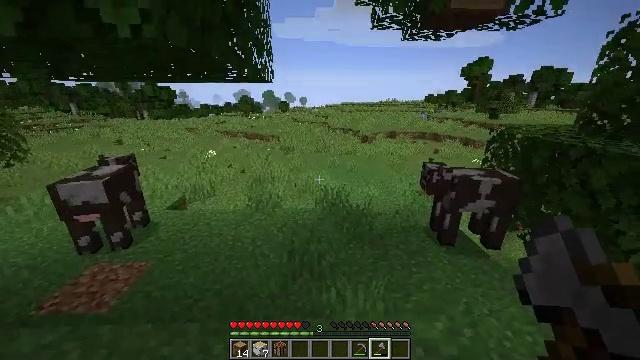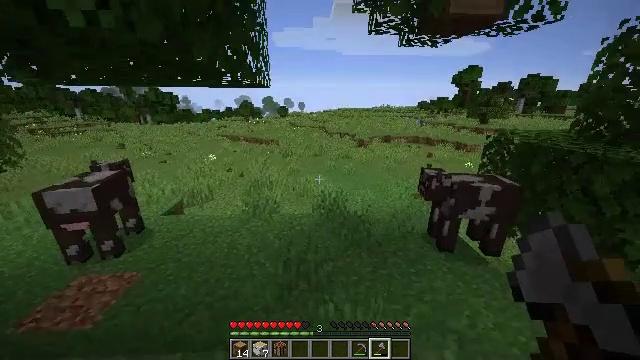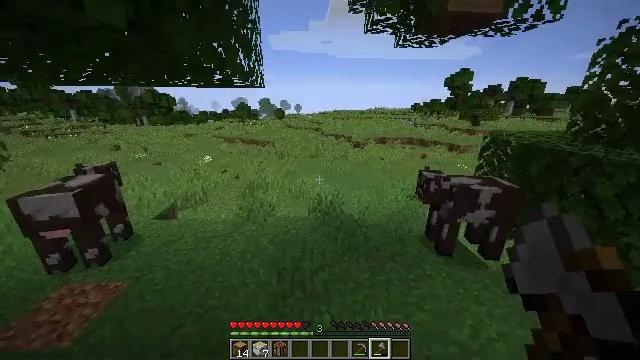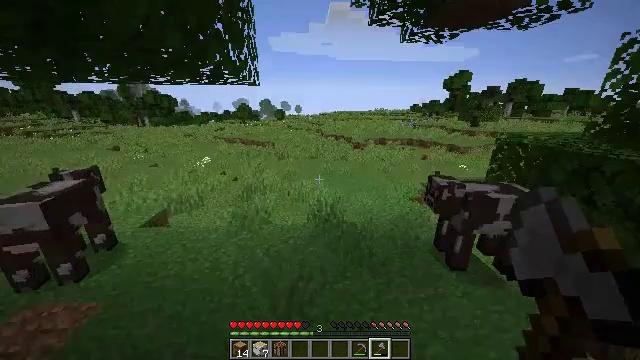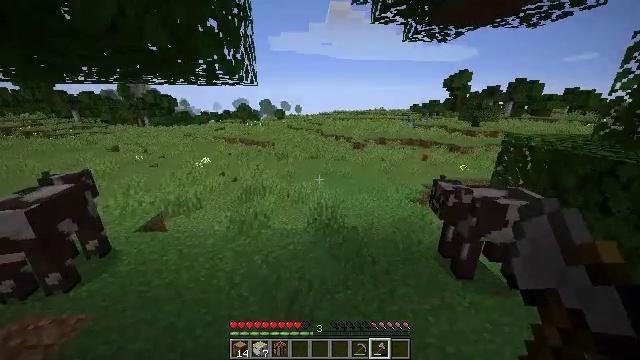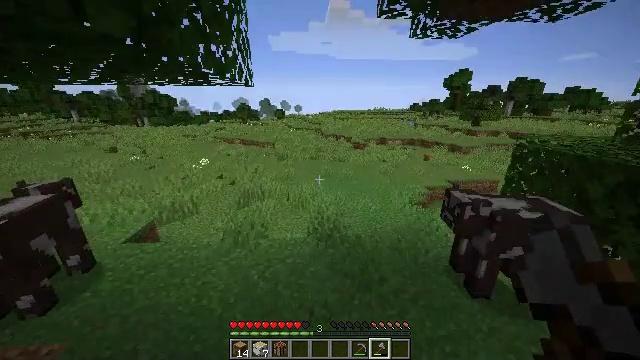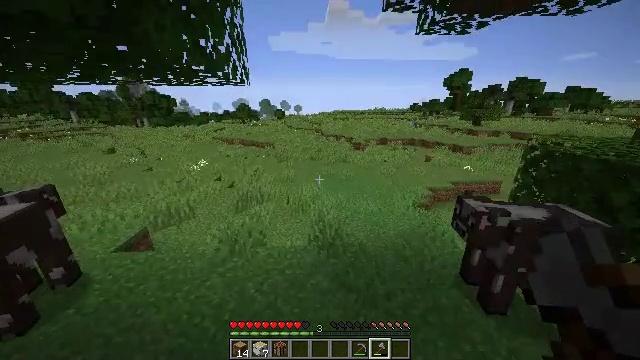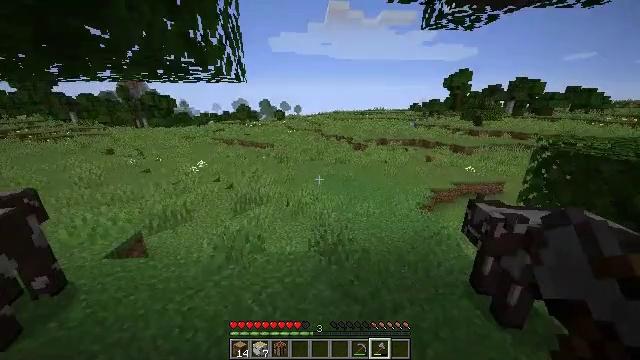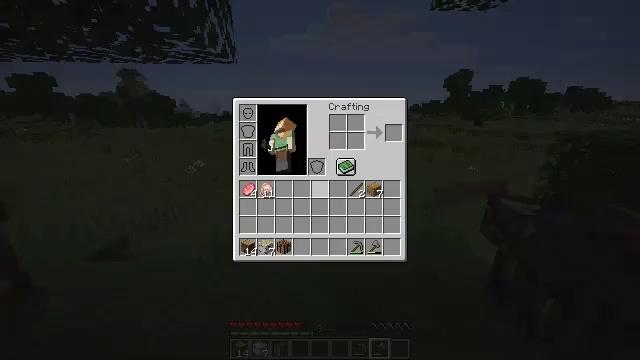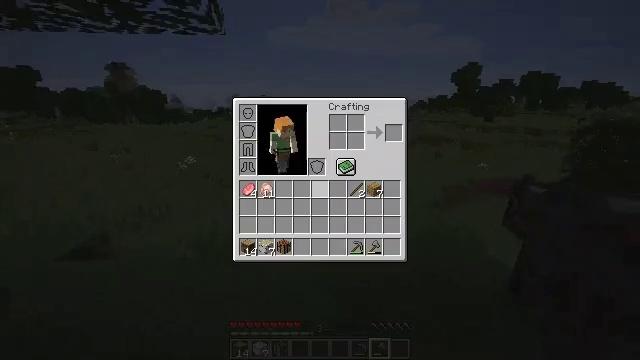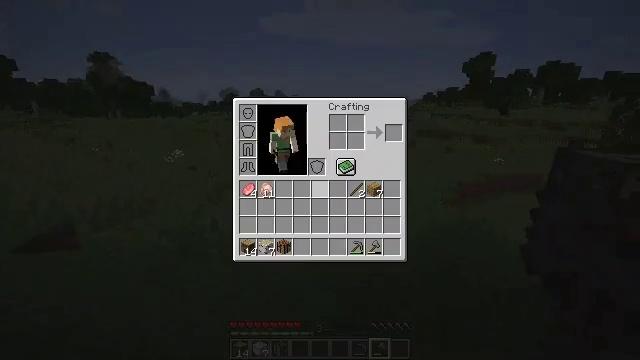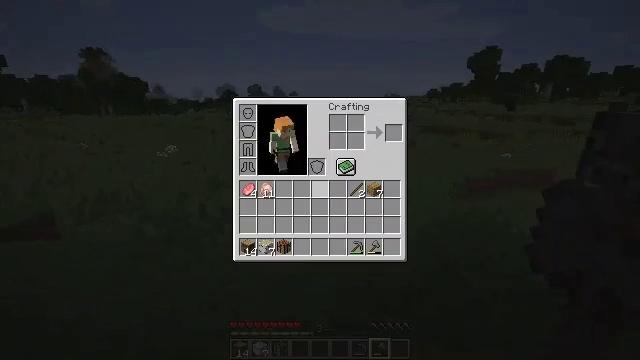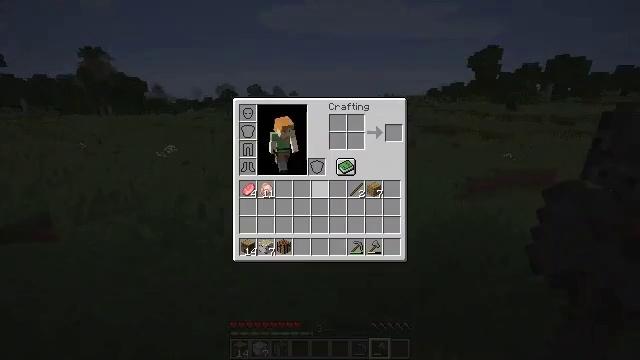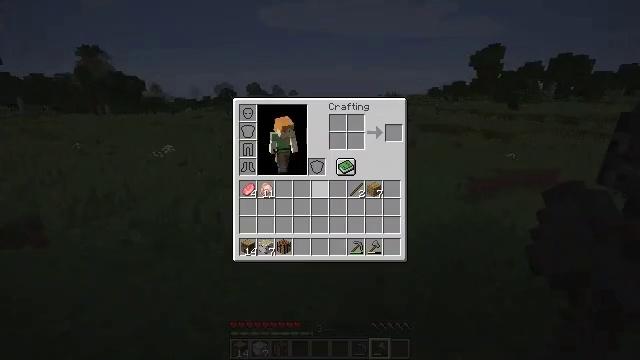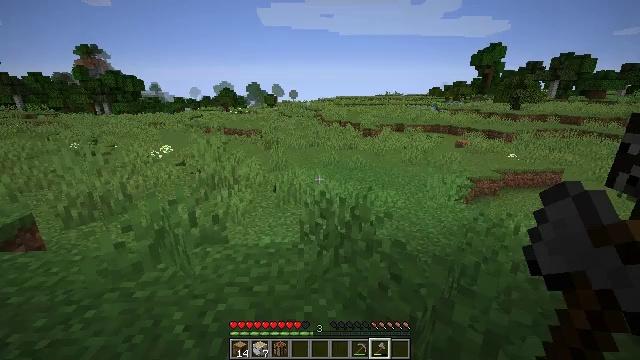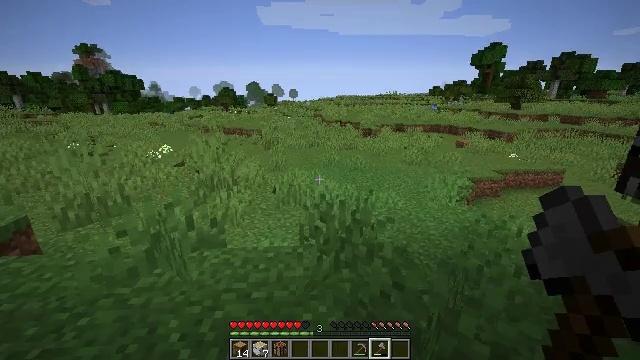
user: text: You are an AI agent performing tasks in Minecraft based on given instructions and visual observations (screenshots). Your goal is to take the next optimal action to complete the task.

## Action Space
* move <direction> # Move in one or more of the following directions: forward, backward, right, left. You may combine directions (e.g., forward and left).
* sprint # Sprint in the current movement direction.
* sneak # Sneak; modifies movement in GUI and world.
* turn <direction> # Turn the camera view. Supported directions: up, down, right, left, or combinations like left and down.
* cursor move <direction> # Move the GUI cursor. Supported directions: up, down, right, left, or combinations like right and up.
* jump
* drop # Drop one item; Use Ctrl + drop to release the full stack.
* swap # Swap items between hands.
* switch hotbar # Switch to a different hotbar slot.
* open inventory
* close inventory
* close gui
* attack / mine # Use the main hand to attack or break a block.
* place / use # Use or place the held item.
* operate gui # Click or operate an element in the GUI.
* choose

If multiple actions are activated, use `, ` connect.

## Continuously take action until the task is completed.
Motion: motion action
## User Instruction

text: craft item air
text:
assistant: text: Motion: move forward, sprint
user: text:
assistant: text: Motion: move forward, sprint, turn right
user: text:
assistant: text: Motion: move forward, sprint
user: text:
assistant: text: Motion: move forward, sprint
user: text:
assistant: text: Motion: move forward, sprint
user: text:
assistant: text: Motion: move forward, sprint
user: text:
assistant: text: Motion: move forward, sprint
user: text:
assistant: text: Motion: move forward, sprint, open inventory
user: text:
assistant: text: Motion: move forward, sprint, open inventory
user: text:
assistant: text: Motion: sprint, open inventory
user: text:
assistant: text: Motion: sprint
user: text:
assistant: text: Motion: sprint
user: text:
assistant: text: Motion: sprint
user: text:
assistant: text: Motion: sprint, close inventory
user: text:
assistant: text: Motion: move forward, sprint, close inventory
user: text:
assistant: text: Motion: move forward, sprint
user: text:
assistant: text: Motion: move forward, sprint
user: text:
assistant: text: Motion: move forward, sprint, turn right
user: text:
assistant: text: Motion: move forward, sprint, turn right and down
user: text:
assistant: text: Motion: move forward, sprint, turn right
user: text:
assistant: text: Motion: move forward, sprint
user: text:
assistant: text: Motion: move forward, sprint, jump
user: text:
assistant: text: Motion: move forward, sprint, jump
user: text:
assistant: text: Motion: move forward, sprint, jump
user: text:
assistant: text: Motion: move forward, sprint, jump
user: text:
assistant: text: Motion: move forward, sprint, open inventory
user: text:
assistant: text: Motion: move forward, sprint, open inventory
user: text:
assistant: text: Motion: sprint, open inventory
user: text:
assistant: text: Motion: sprint
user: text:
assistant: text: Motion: sprint